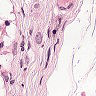
Metastatic tissue present: yes